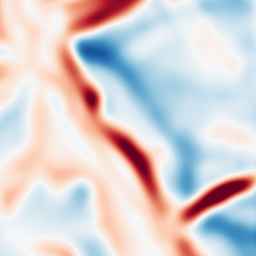
Category: multiscale
Decomposition family: log
Decomposition parameters: sigma: 10
Upsampling method: cubic_mitchell
Upsampling parameters: scale: 4
Upsampling scale: 4